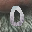
Label: 0